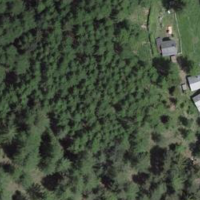
EUNIS habitat code: 43
Species observed at this site:
Cephalanthera rubra